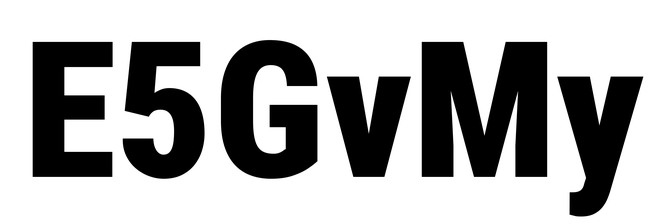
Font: Roboto_Condensed_Black